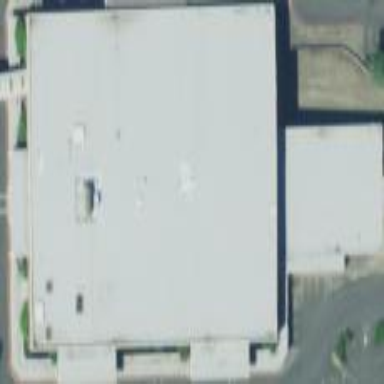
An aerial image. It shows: Building.